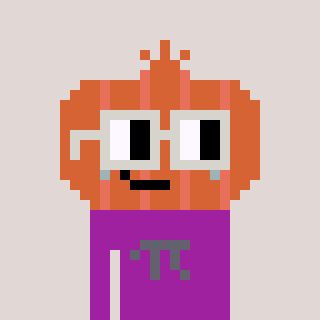
a pixel art character with square light gray glasses, a onion-shaped head and a magenta-colored body on a warm background